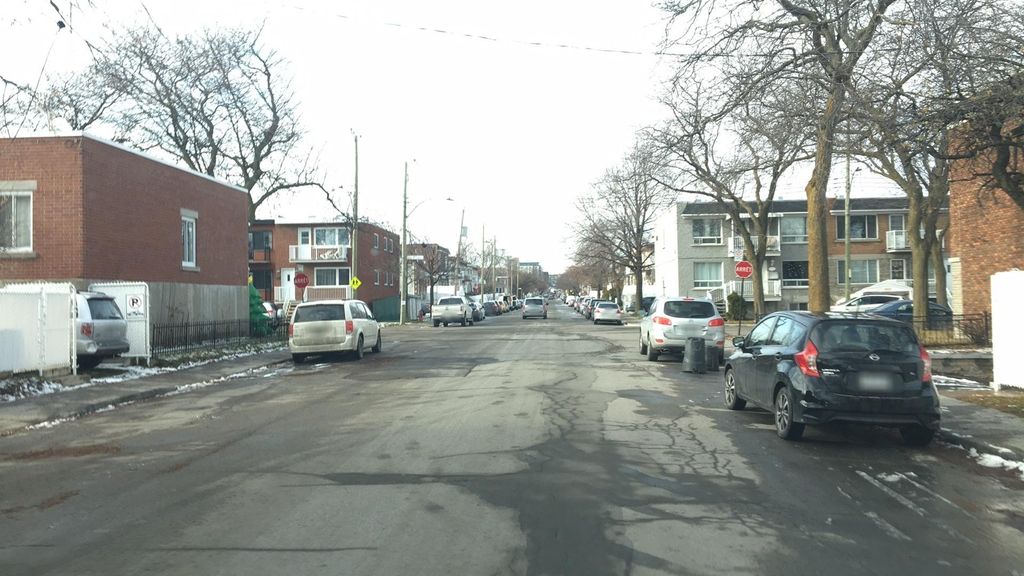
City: montreal